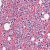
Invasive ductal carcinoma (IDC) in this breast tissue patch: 1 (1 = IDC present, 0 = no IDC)